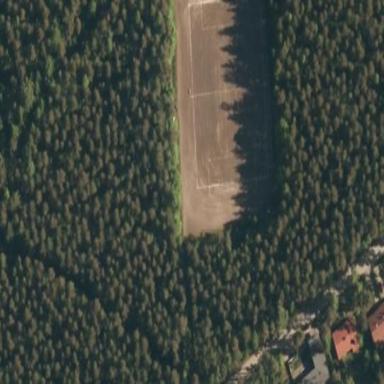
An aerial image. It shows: Soccer pitch with gravel surface for leisure sports.